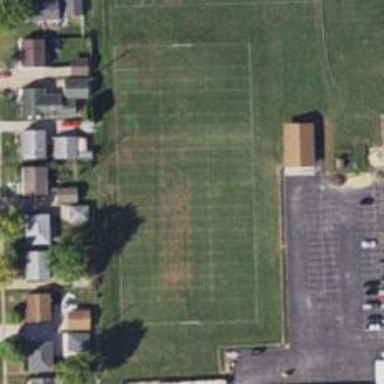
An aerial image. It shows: American football pitch.